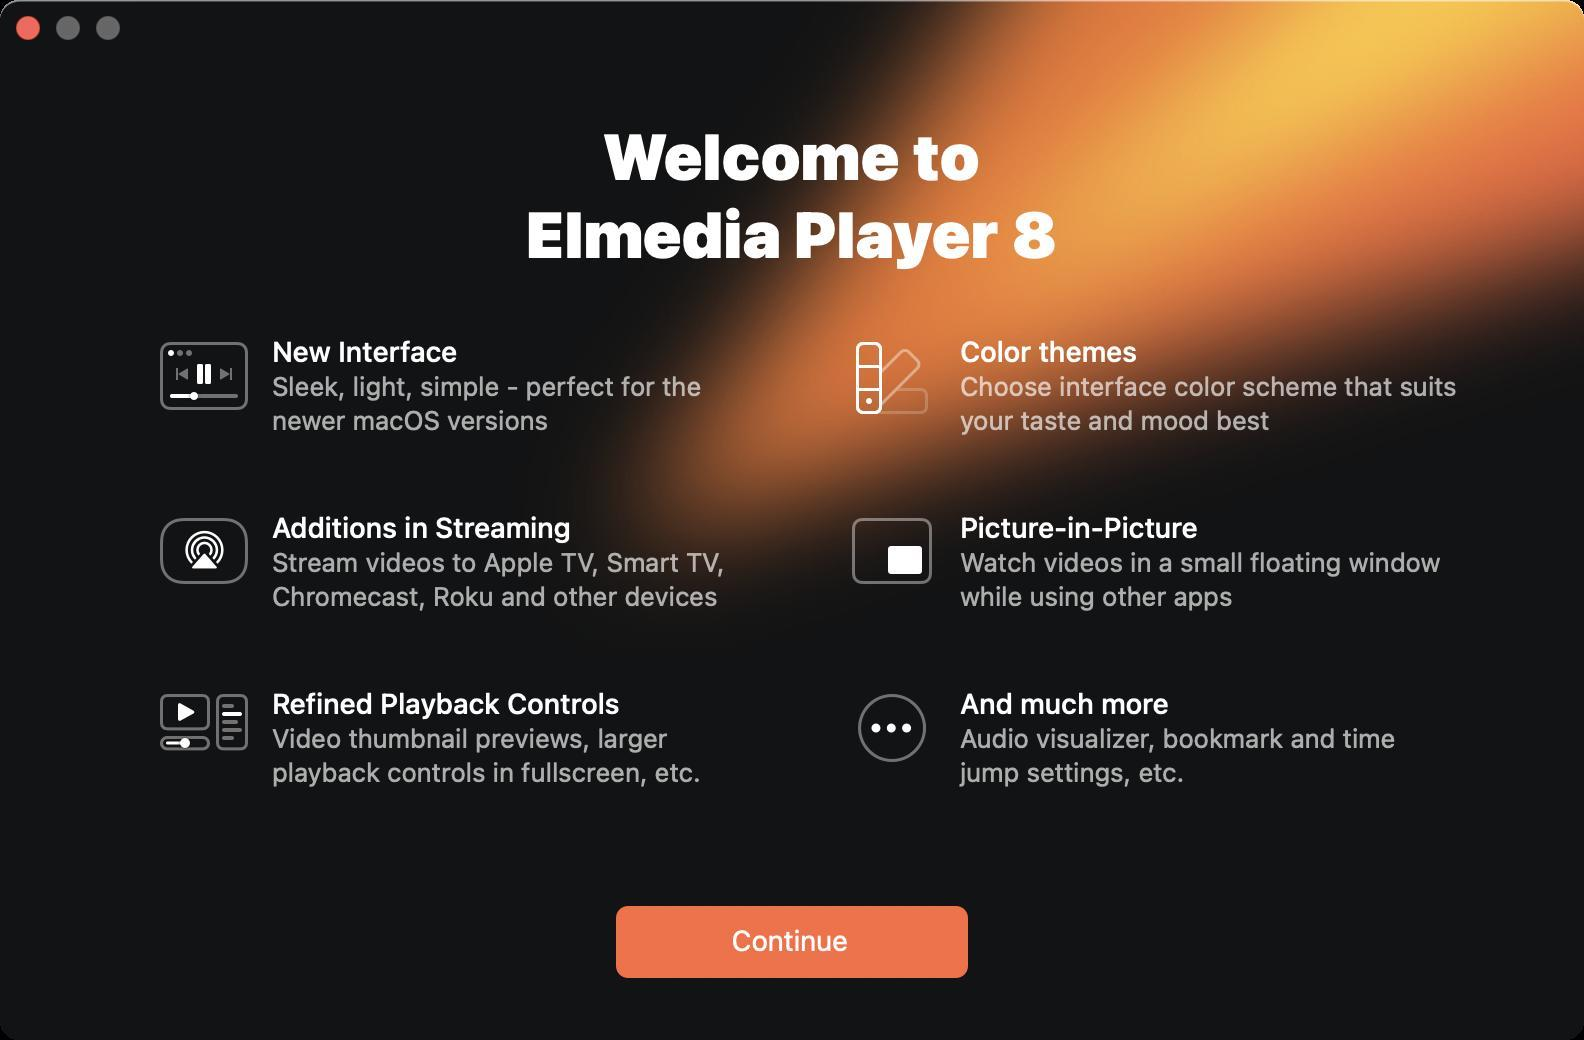
Accessibility tree:
{"name": "", "role": "AXWindow", "description": null, "role_description": "dialog", "value": null, "position": "306.00;124.00", "size": "792;520", "children": [{"name": null, "role": "AXImage", "description": "serviceWindowTopCornerImage", "role_description": "image", "value": null, "position": "256.00;0.00", "size": "536;331", "children": []}, {"name": null, "role": "AXImage", "description": "featureIconNewInterface", "role_description": "image", "value": null, "position": "80.00;168.00", "size": "44;44", "children": []}, {"name": null, "role": "AXStaticText", "description": null, "role_description": "text", "value": "New Interface", "position": "134.00;166.00", "size": "254;18", "children": []}, {"name": null, "role": "AXStaticText", "description": null, "role_description": "text", "value": "Sleek, light, simple - perfect for the newer macOS versions", "position": "134.00;184.00", "size": "254;34", "children": []}, {"name": null, "role": "AXImage", "description": "featureIconStream", "role_description": "image", "value": null, "position": "80.00;256.00", "size": "44;44", "children": []}, {"name": null, "role": "AXStaticText", "description": null, "role_description": "text", "value": "Additions in Streaming", "position": "134.00;254.00", "size": "254;18", "children": []}, {"name": null, "role": "AXStaticText", "description": null, "role_description": "text", "value": "Stream videos to Apple TV, Smart TV, Chromecast, Roku and other devices", "position": "134.00;272.00", "size": "254;34", "children": []}, {"name": null, "role": "AXImage", "description": "featureIconPlaybackControls", "role_description": "image", "value": null, "position": "80.00;344.00", "size": "44;44", "children": []}, {"name": null, "role": "AXStaticText", "description": null, "role_description": "text", "value": "Refined Playback Controls", "position": "134.00;342.00", "size": "178;18", "children": []}, {"name": null, "role": "AXStaticText", "description": null, "role_description": "text", "value": "Video thumbnail previews, larger playback controls in fullscreen, etc.", "position": "134.00;360.00", "size": "254;34", "children": []}, {"name": null, "role": "AXImage", "description": "featureIconColorThemes", "role_description": "image", "value": null, "position": "424.00;168.00", "size": "44;44", "children": []}, {"name": null, "role": "AXStaticText", "description": null, "role_description": "text", "value": "Color themes", "position": "478.00;166.00", "size": "254;18", "children": []}, {"name": null, "role": "AXStaticText", "description": null, "role_description": "text", "value": "Choose interface color scheme that suits your taste and mood best", "position": "478.00;184.00", "size": "254;34", "children": []}, {"name": null, "role": "AXImage", "description": "featureIconPip", "role_description": "image", "value": null, "position": "424.00;256.00", "size": "44;44", "children": []}, {"name": null, "role": "AXStaticText", "description": null, "role_description": "text", "value": "Picture-in-Picture", "position": "478.00;254.00", "size": "254;18", "children": []}, {"name": null, "role": "AXStaticText", "description": null, "role_description": "text", "value": "Watch videos in a small floating window while using other apps", "position": "478.00;272.00", "size": "254;34", "children": []}, {"name": null, "role": "AXImage", "description": "featureIconMore", "role_description": "image", "value": null, "position": "424.00;344.00", "size": "44;44", "children": []}, {"name": null, "role": "AXStaticText", "description": null, "role_description": "text", "value": "And much more", "position": "478.00;342.00", "size": "254;18", "children": []}, {"name": null, "role": "AXStaticText", "description": null, "role_description": "text", "value": "Audio visualizer, bookmark and time jump settings, etc.", "position": "478.00;360.00", "size": "254;34", "children": []}, {"name": "Continue", "role": "AXButton", "description": null, "role_description": "button", "value": null, "position": "307.00;451.00", "size": "178;40", "children": []}, {"name": null, "role": "AXStaticText", "description": null, "role_description": "text", "value": "Welcome to\nElmedia Player 8", "position": "259.00;58.00", "size": "274;78", "children": []}, {"name": null, "role": "AXButton", "description": null, "role_description": "close button", "value": null, "position": "7.00;6.00", "size": "14;16", "children": []}, {"name": null, "role": "AXButton", "description": null, "role_description": "zoom button", "value": null, "position": "47.00;6.00", "size": "14;16", "children": [{"name": null, "role": "AXGroup", "description": null, "role_description": "group", "value": null, "position": "47.00;6.00", "size": "14;16", "children": []}]}, {"name": null, "role": "AXButton", "description": null, "role_description": "minimize button", "value": null, "position": "27.00;6.00", "size": "14;16", "children": []}, {"name": null, "role": "AXStaticText", "description": null, "role_description": "text", "value": "", "position": "391.00;5.00", "size": "10;16", "children": []}]}